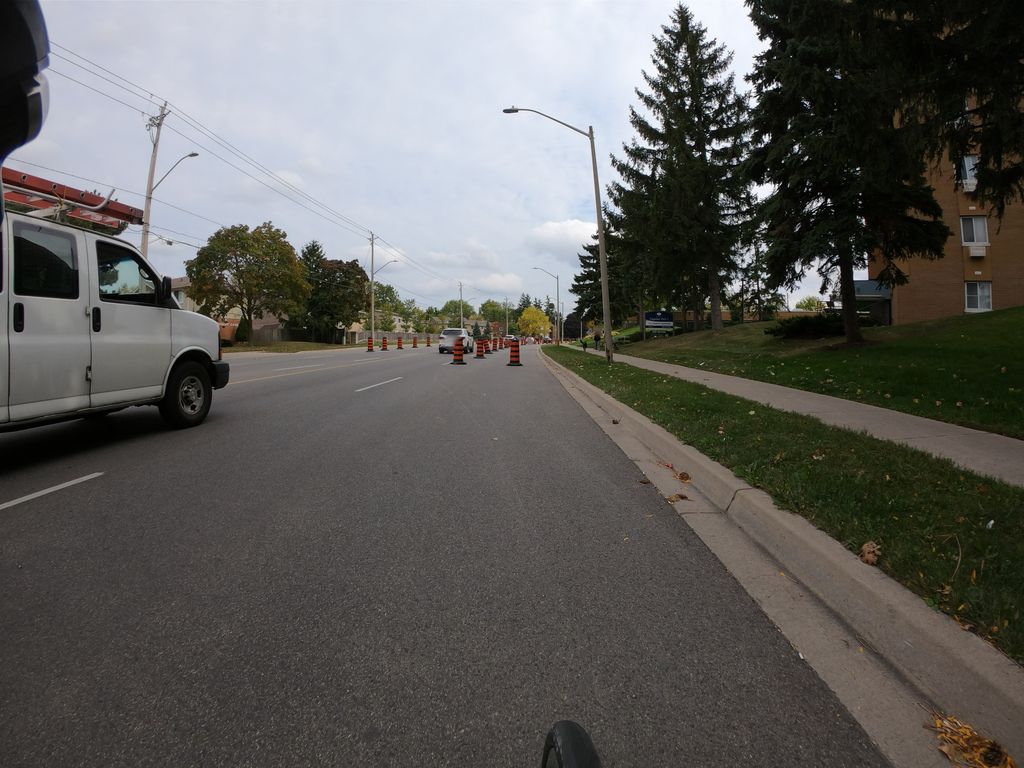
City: kitchener-waterloo